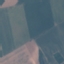
Land use / land cover: AnnualCrop